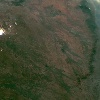
Label: land